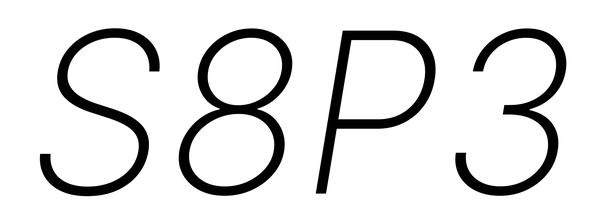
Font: Inter-Italic_ExtraLight_Italic